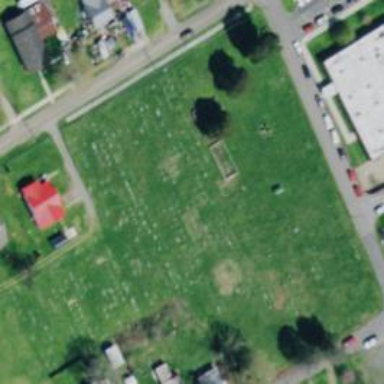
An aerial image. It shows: Cemetery.